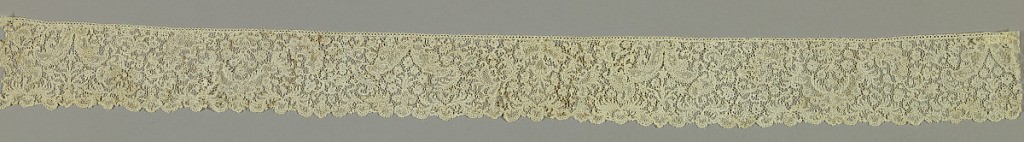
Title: Border
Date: late 17th century
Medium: linen Technique: bobbin lace, Brussels style
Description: Border with floral and foliated sprays in allover pattern.